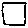
Label: square